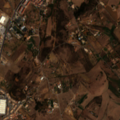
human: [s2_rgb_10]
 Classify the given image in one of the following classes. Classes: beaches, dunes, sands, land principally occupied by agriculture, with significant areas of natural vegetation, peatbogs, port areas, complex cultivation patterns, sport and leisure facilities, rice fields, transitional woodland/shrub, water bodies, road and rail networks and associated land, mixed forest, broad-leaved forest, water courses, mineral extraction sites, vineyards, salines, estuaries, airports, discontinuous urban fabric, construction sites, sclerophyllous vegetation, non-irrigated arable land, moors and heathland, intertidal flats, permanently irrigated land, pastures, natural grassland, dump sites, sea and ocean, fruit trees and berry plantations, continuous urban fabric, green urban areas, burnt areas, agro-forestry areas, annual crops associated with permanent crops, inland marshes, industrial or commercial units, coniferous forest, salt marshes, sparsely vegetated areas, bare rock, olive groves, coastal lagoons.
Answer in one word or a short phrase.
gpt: continuous urban fabric, discontinuous urban fabric, annual crops associated with permanent crops, complex cultivation patterns